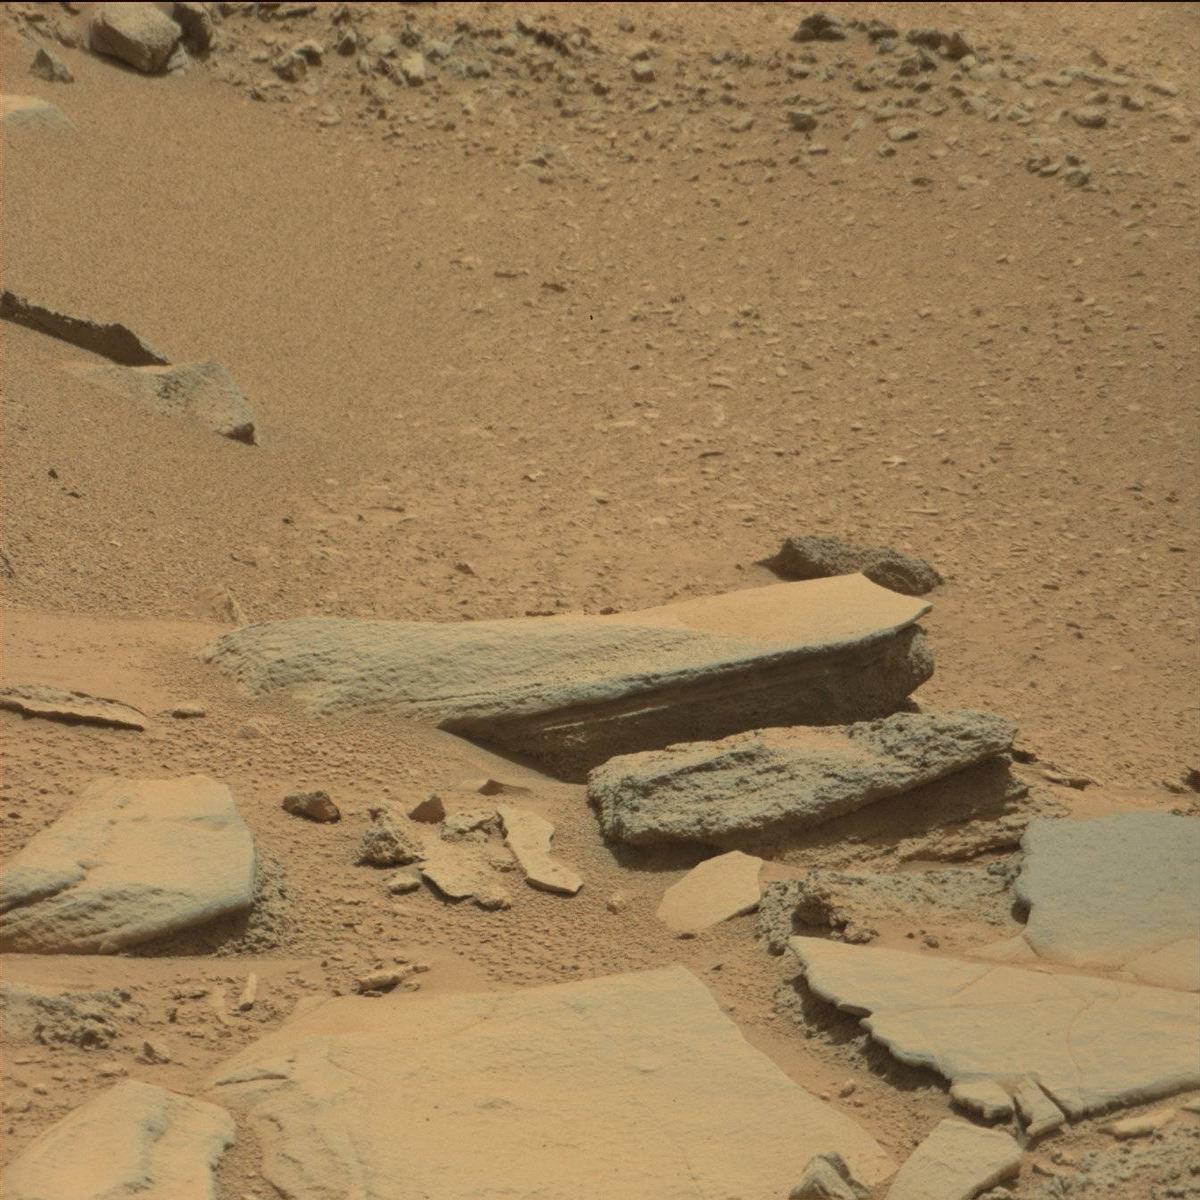
Terrain classes present: Bedrock, Sand / Soil